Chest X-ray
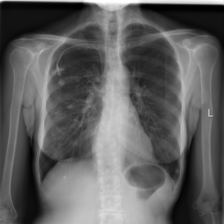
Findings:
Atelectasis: negative
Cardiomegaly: negative
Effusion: negative
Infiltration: negative
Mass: negative
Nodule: negative
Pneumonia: negative
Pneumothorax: negative
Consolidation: negative
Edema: negative
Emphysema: negative
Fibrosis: negative
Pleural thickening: negative
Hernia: negative